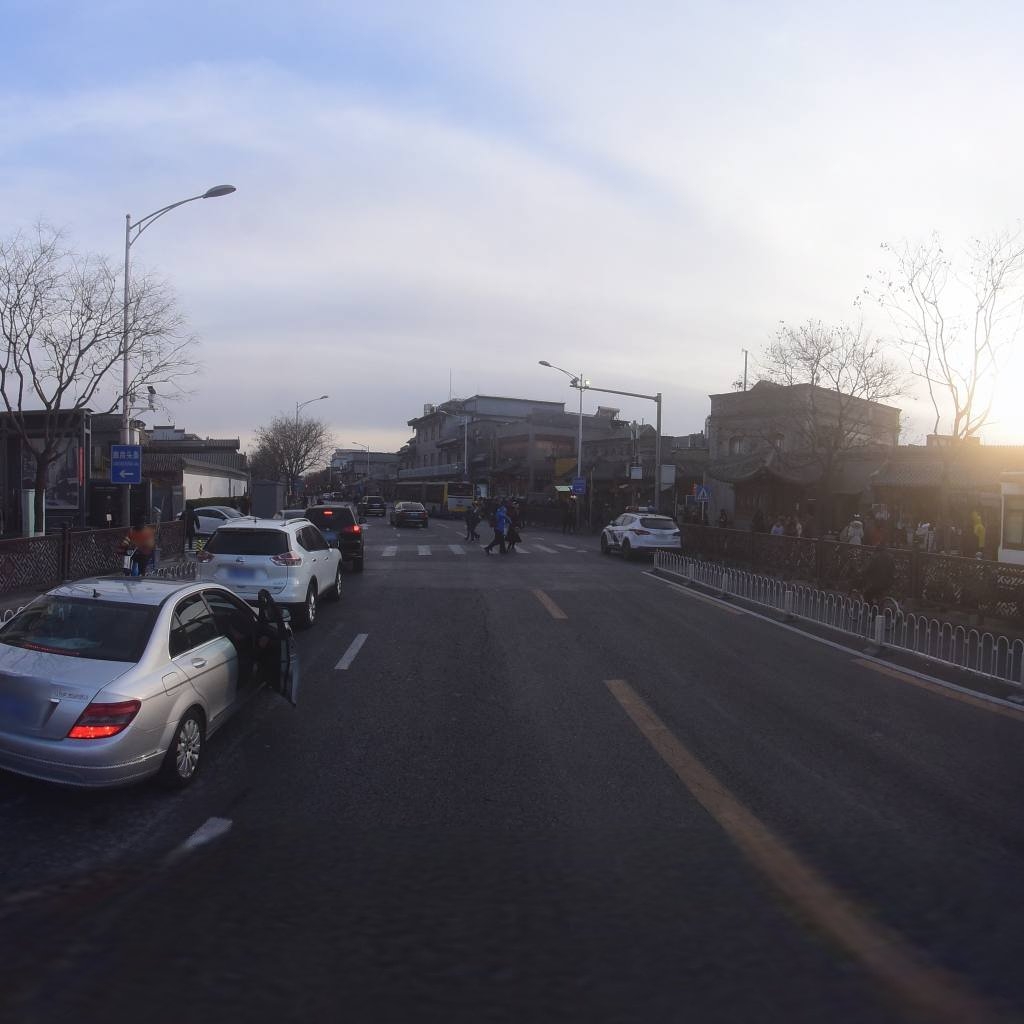
Region: Xicheng
Road damage annotations: longitudinal crack